Interaction volume radius: 10 \u00c5
Interaction volume height: 10 \u00c5
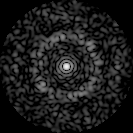
Disorder parameter: 0.7311